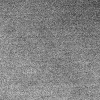
Atmospheric dust classification: dusty